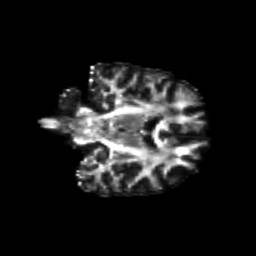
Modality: FA
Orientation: coronal
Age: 49
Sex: male
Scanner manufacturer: siemens
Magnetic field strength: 3 T
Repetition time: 8.6 s
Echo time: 0.095 s